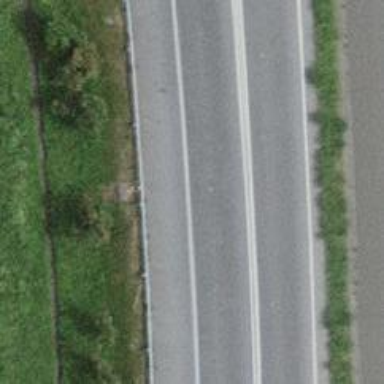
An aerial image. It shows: Asphalt motorway link.